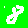
Digit: 8